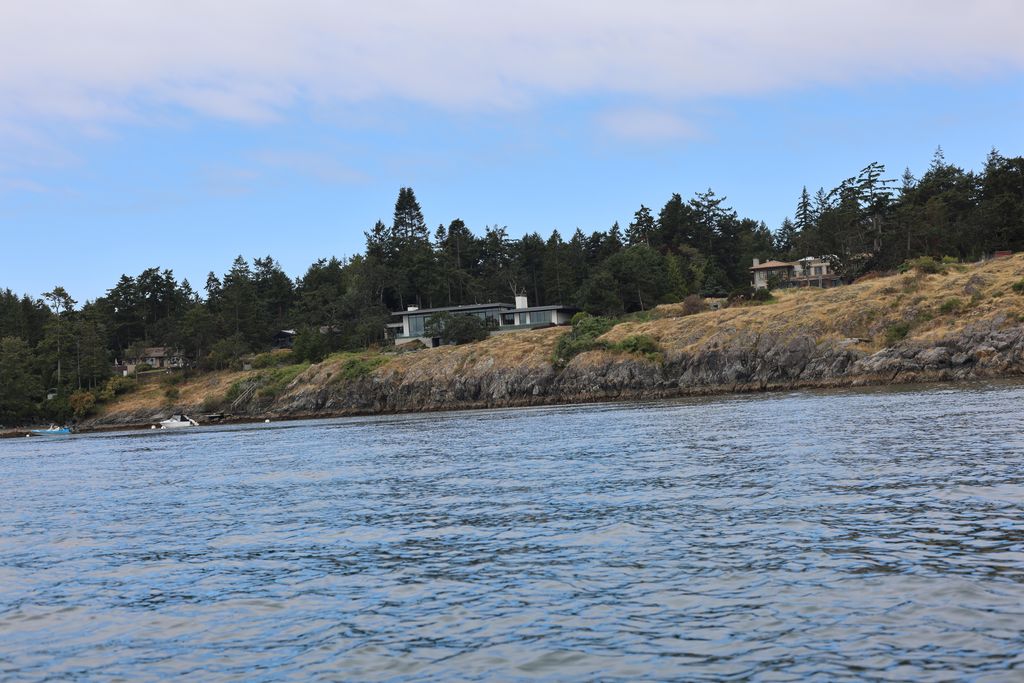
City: victoria